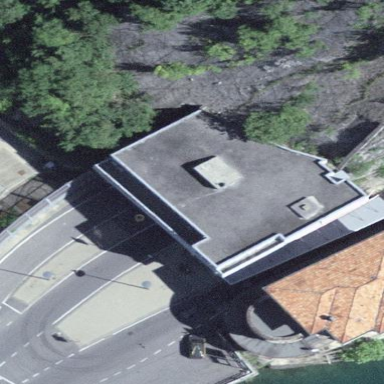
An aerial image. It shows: Public building.